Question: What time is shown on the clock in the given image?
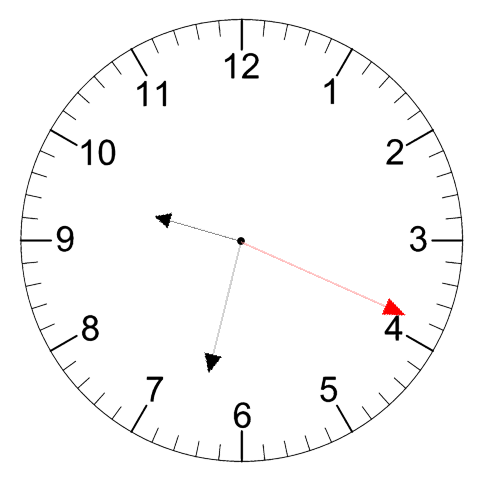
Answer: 09:32:19